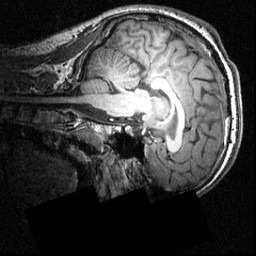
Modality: T1w
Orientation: sagittal
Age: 20
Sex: male
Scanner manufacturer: siemens
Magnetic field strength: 3.951 T
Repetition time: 1.5 s
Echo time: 0.00335 s